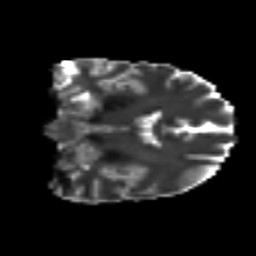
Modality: T2w
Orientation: coronal
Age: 38
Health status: ill
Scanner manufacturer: philips
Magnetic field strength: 3 T
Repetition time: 9 s
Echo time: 0.127 s